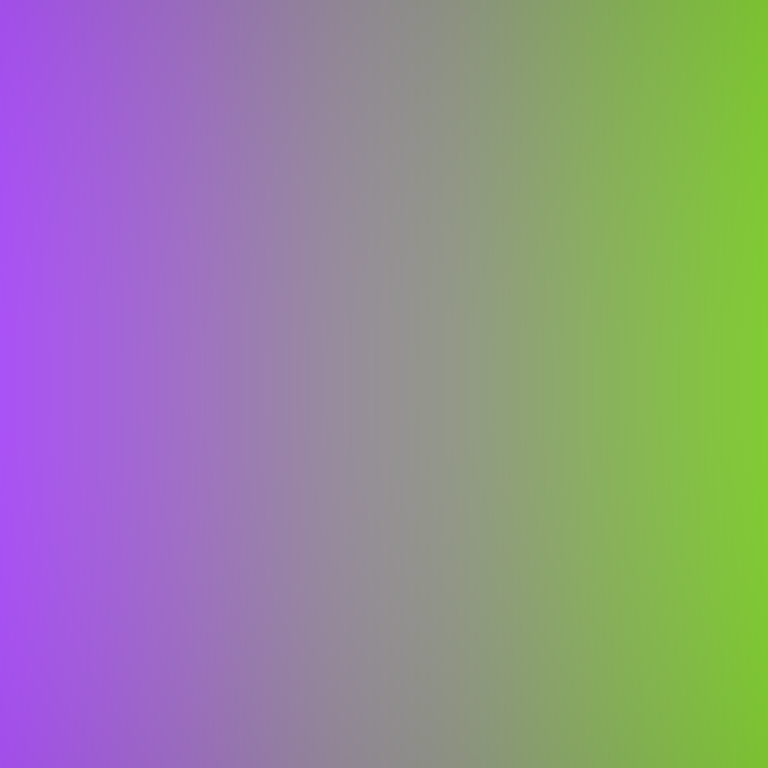
Abstract light effect, smooth gradient from violet to green, calm atmosphere, soft blend, no room, no furniture, no objects.